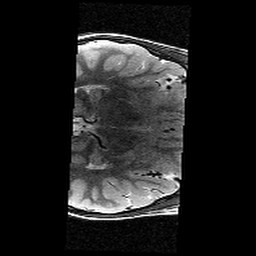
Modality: T2w
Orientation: axial
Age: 9
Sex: female
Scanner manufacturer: siemens
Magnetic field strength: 3 T
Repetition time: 9.23 s
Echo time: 0.067 s